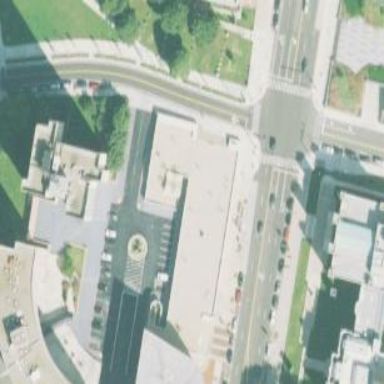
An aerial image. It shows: Office building.